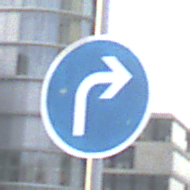
Verkehrszeichen: VorgeschriebeneFahrtrichtungRechts
Umgebung: Outdoor, Urban
Tageszeit: SunriseSunset
Wetter: PartlyCloudy
Licht: Natural
Jahreszeit: NotSpecified
Kontrast: LowContrast